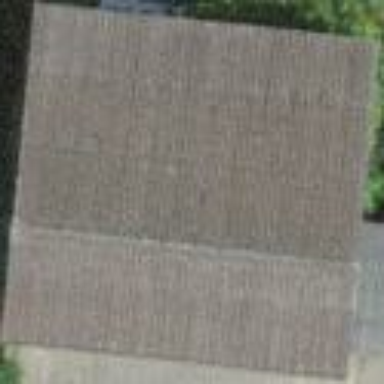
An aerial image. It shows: View of roof of building.